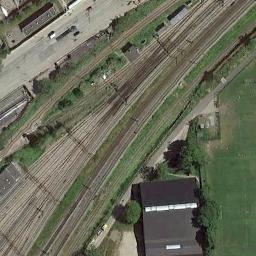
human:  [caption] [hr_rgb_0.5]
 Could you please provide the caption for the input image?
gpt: These staggered railways have a lawn and a building on one side of the railways .

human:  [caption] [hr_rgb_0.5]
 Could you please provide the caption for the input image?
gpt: The railway is next to some trees and grass .

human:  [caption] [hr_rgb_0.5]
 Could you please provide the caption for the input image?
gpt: Many buildings of different shapes and sizes are beside the railway .

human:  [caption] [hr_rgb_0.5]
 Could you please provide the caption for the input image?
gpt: There are two parallel railways in the picture .

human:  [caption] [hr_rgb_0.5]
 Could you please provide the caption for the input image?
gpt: There are some green meadows and a black building beside the railway .